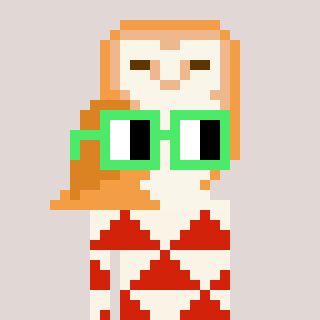
a pixel art character with square light green glasses, a owl-shaped head and a red-colored body on a warm background